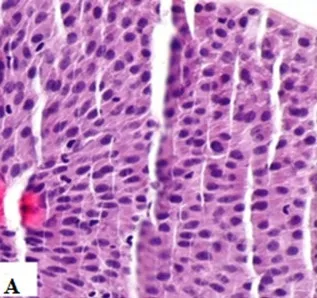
Histopathologic analysis:. Low-grade urothelial carcinoma.
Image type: pathology (h&e)